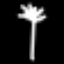
Label: palm tree